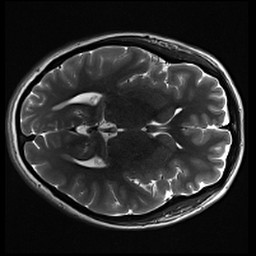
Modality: inplaneT2
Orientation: axial